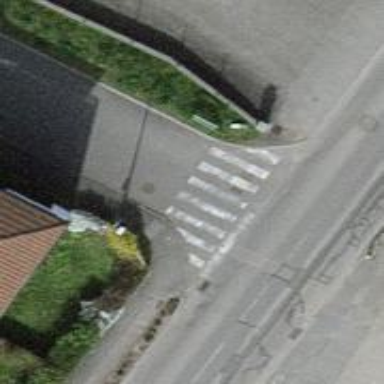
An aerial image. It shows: Uncontrolled zebra crossing on the road.